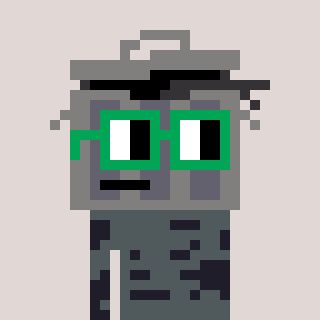
a pixel art character with square green glasses, a trashcan-shaped head and a grayscale-colored body on a warm background